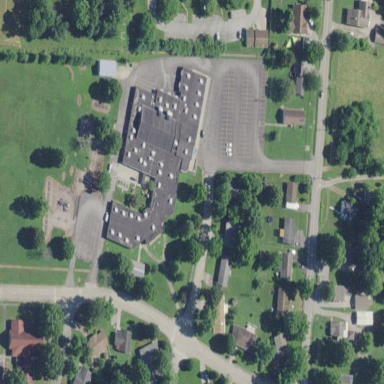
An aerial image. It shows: School.